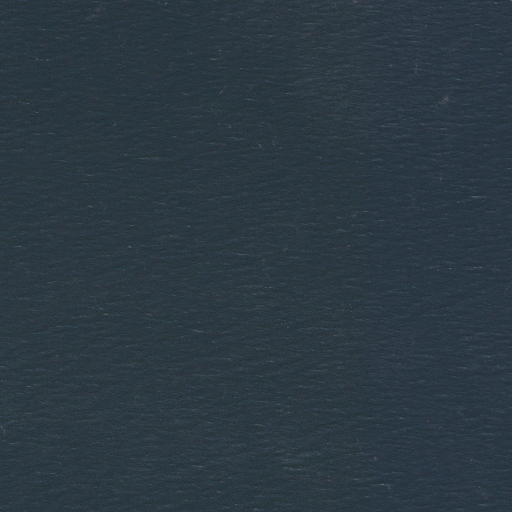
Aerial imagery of island in Alaska named Rose Island containing only unknown